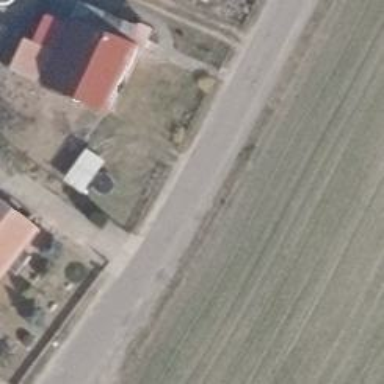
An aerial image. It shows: Residential road with asphalt surface.